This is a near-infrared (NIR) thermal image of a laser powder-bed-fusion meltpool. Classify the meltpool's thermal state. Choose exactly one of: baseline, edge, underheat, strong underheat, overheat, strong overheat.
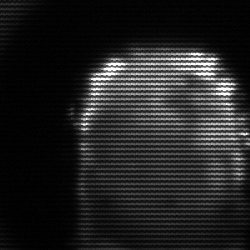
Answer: baseline